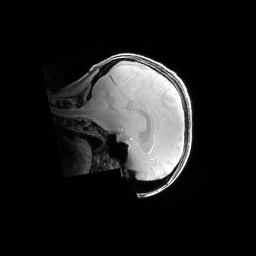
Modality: PDw
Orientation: sagittal
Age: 23
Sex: female
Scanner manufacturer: siemens
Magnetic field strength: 6.98 T
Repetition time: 1.3 s
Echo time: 0.00231 s